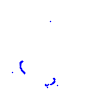
Particle: pion